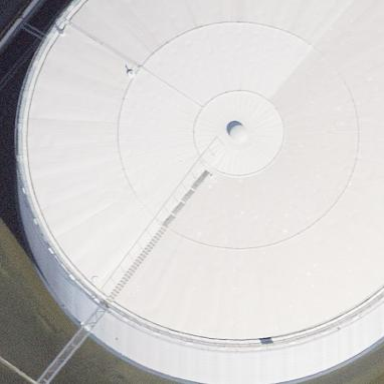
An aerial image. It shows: Storage tank with man-made structure.